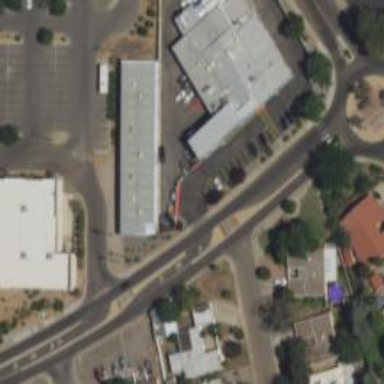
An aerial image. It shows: Building that houses car repair shop.